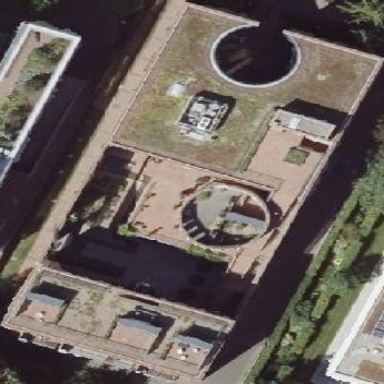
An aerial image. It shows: Embassy building.